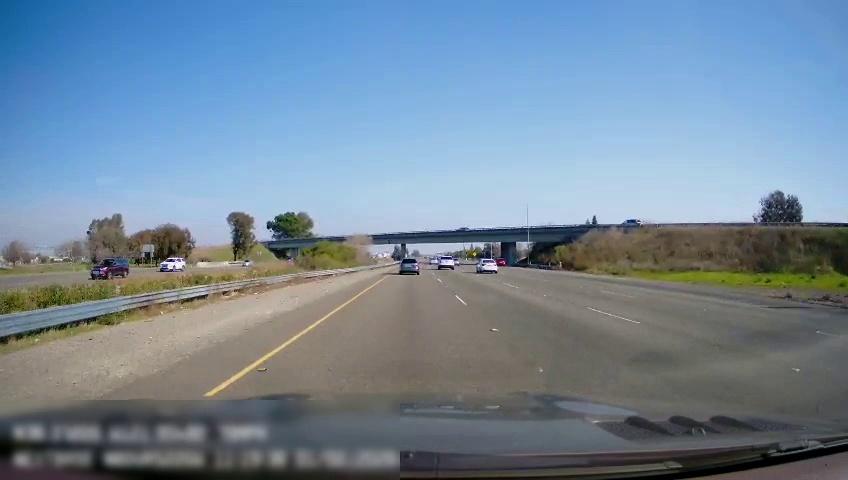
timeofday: Day
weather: Sunny
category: Drivable Space
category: Drivable Space
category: Vehicles | Car
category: Vehicles | Car
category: Vehicles | Car
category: Vehicles | Car
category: Vehicles | Car
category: Vehicles | SUV
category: Vehicles | SUV
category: Vehicles | SUV
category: Vehicles | Car
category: Lanes | Current Lane
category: Lanes | Current Lane
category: Lanes | Alternate Lane
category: Lanes | Alternate Lane